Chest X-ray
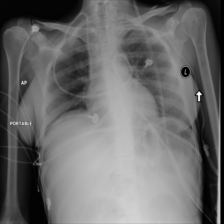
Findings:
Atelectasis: negative
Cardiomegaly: negative
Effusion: negative
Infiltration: negative
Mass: negative
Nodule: negative
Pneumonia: negative
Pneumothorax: negative
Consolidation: negative
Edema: negative
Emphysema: negative
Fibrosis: negative
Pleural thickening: negative
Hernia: negative